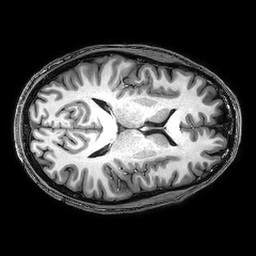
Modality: T1w
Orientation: axial
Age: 30
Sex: male
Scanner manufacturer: philips
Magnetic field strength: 3 T
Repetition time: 0.008371 s
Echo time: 0.00386 s